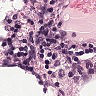
Metastatic tissue present: no